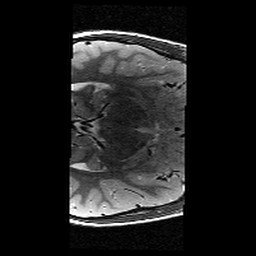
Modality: T2w
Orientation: axial
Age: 9
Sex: male
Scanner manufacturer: siemens
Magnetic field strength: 3 T
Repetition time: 9.23 s
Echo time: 0.067 s